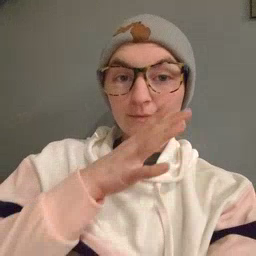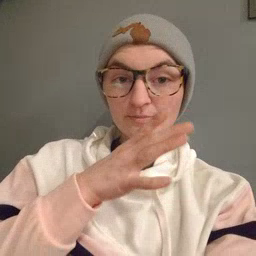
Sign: mom